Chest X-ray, PA view. Patient: 64 years old, sex F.
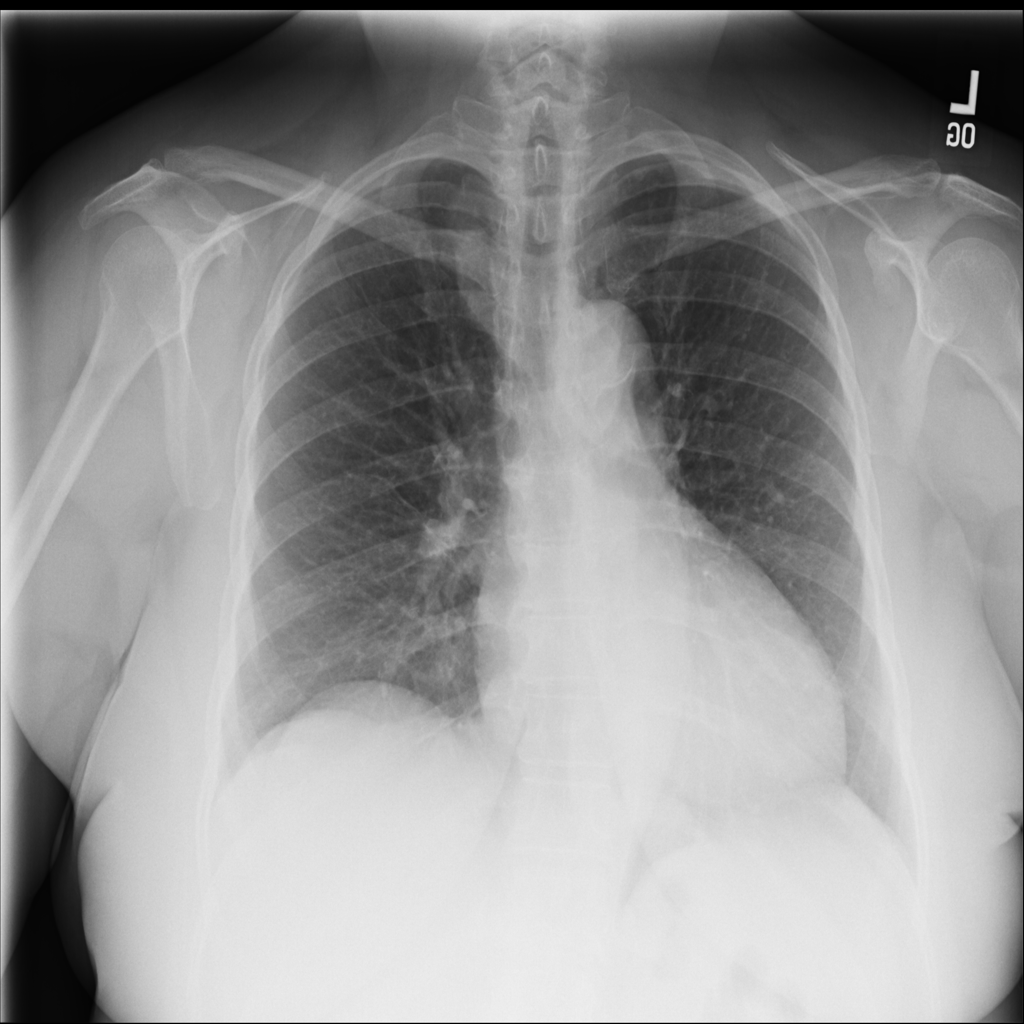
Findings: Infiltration